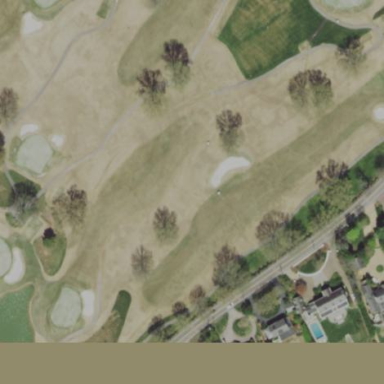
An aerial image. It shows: Golf fairway surrounded by grass.